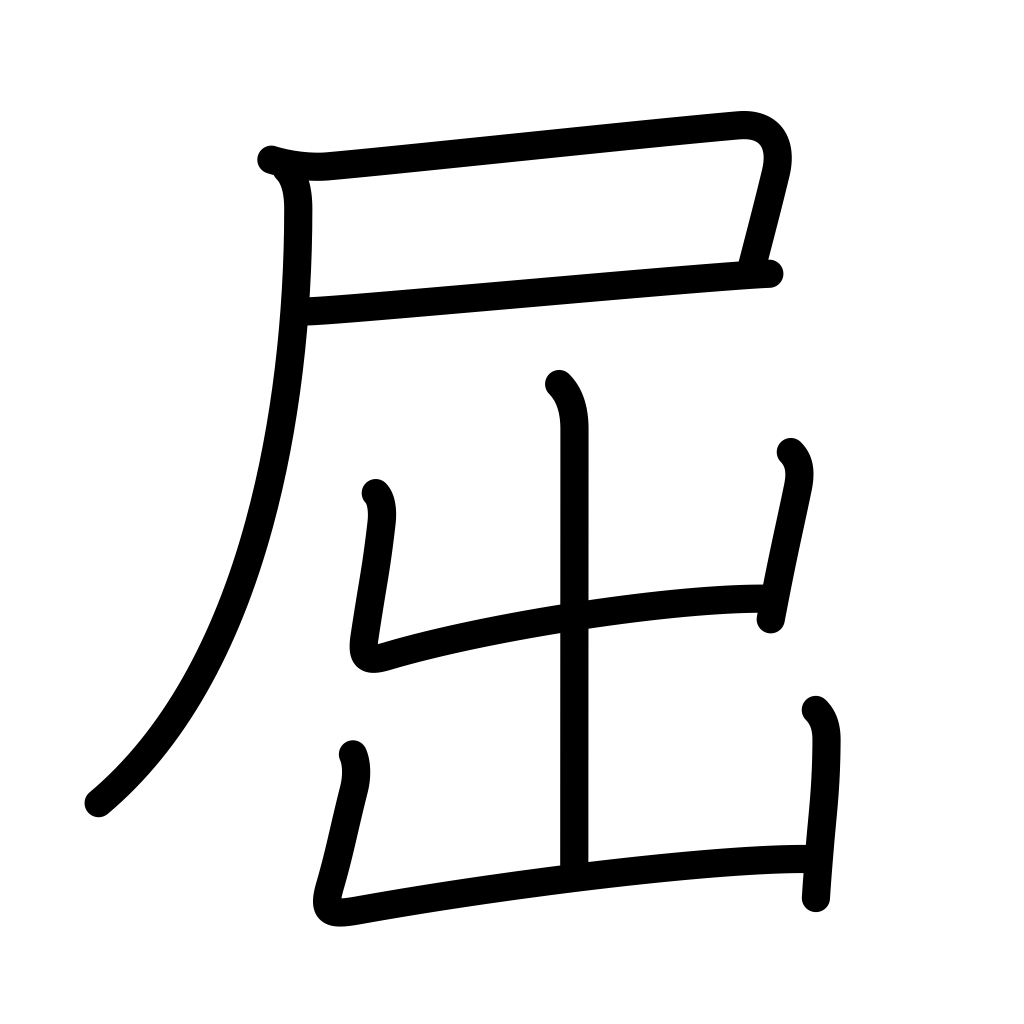
Meaning: yield, bend, flinch, submit